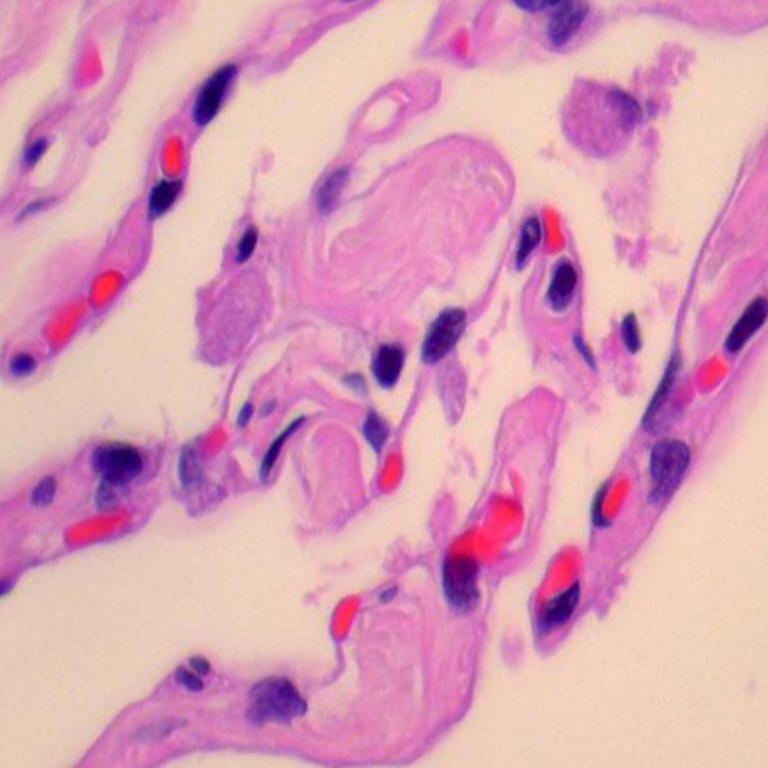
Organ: lung
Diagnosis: benign